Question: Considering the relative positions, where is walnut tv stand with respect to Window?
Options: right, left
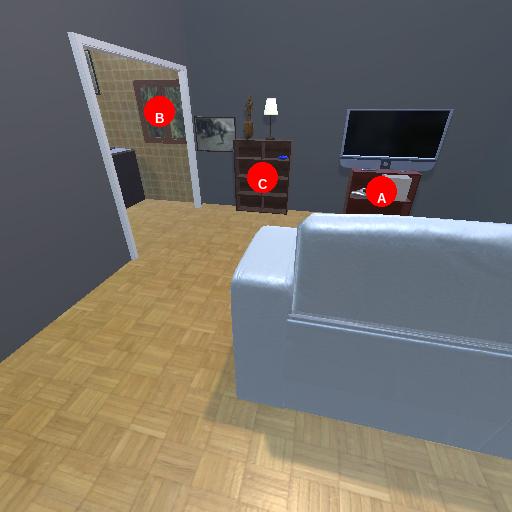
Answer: right